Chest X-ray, AP view. Patient: 71 years old, sex M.
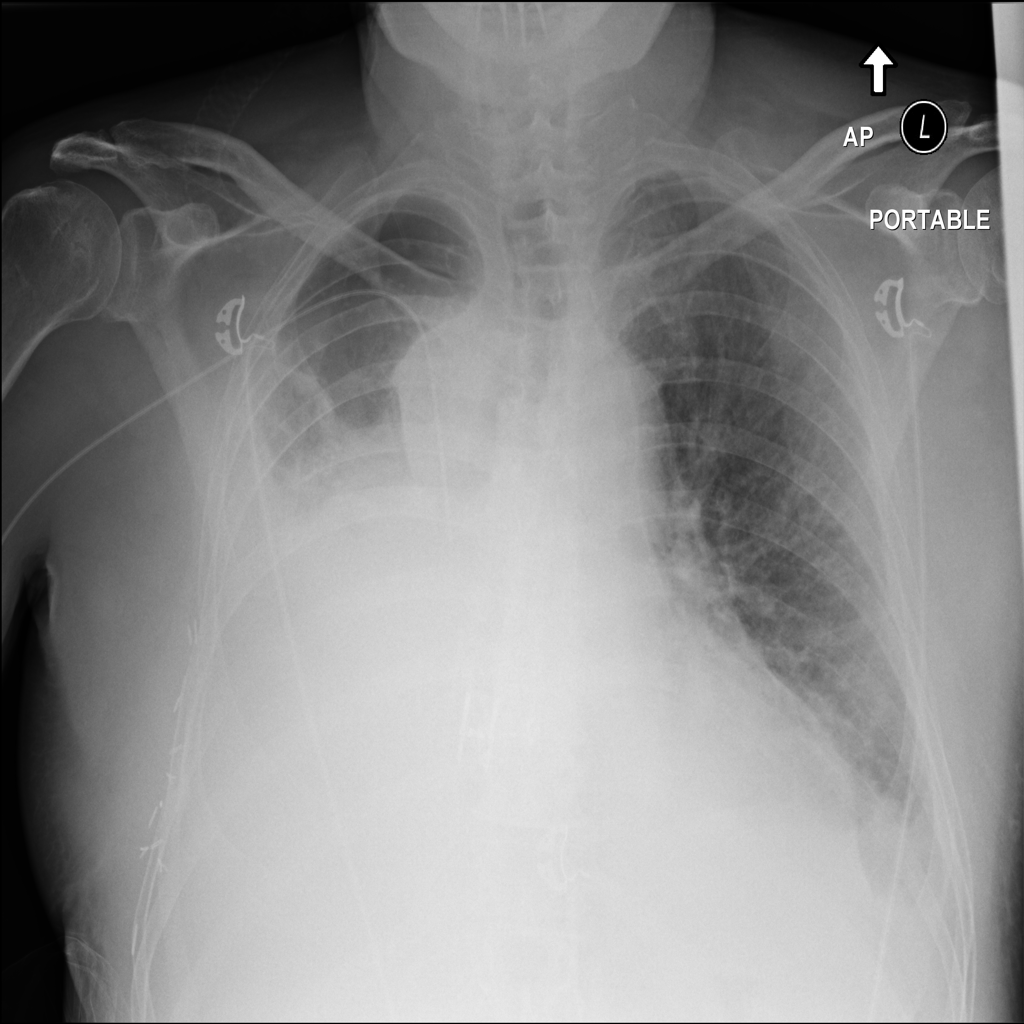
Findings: Effusion, Infiltration